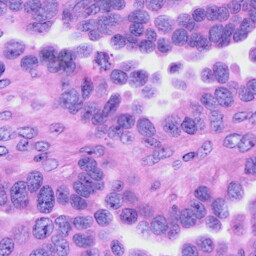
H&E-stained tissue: Ovarian